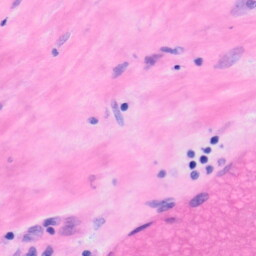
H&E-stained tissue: Liver